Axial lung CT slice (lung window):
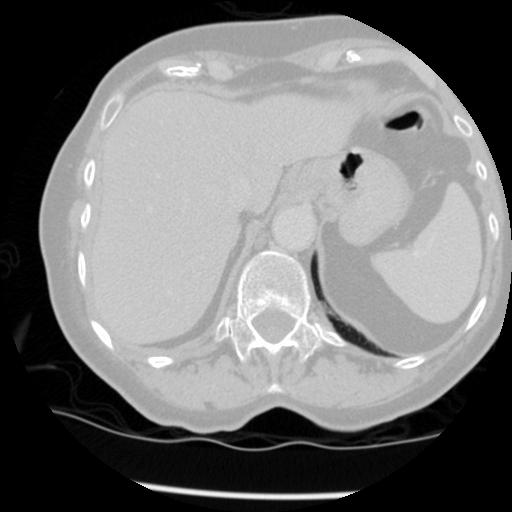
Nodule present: no